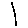
Label: line